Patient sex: M
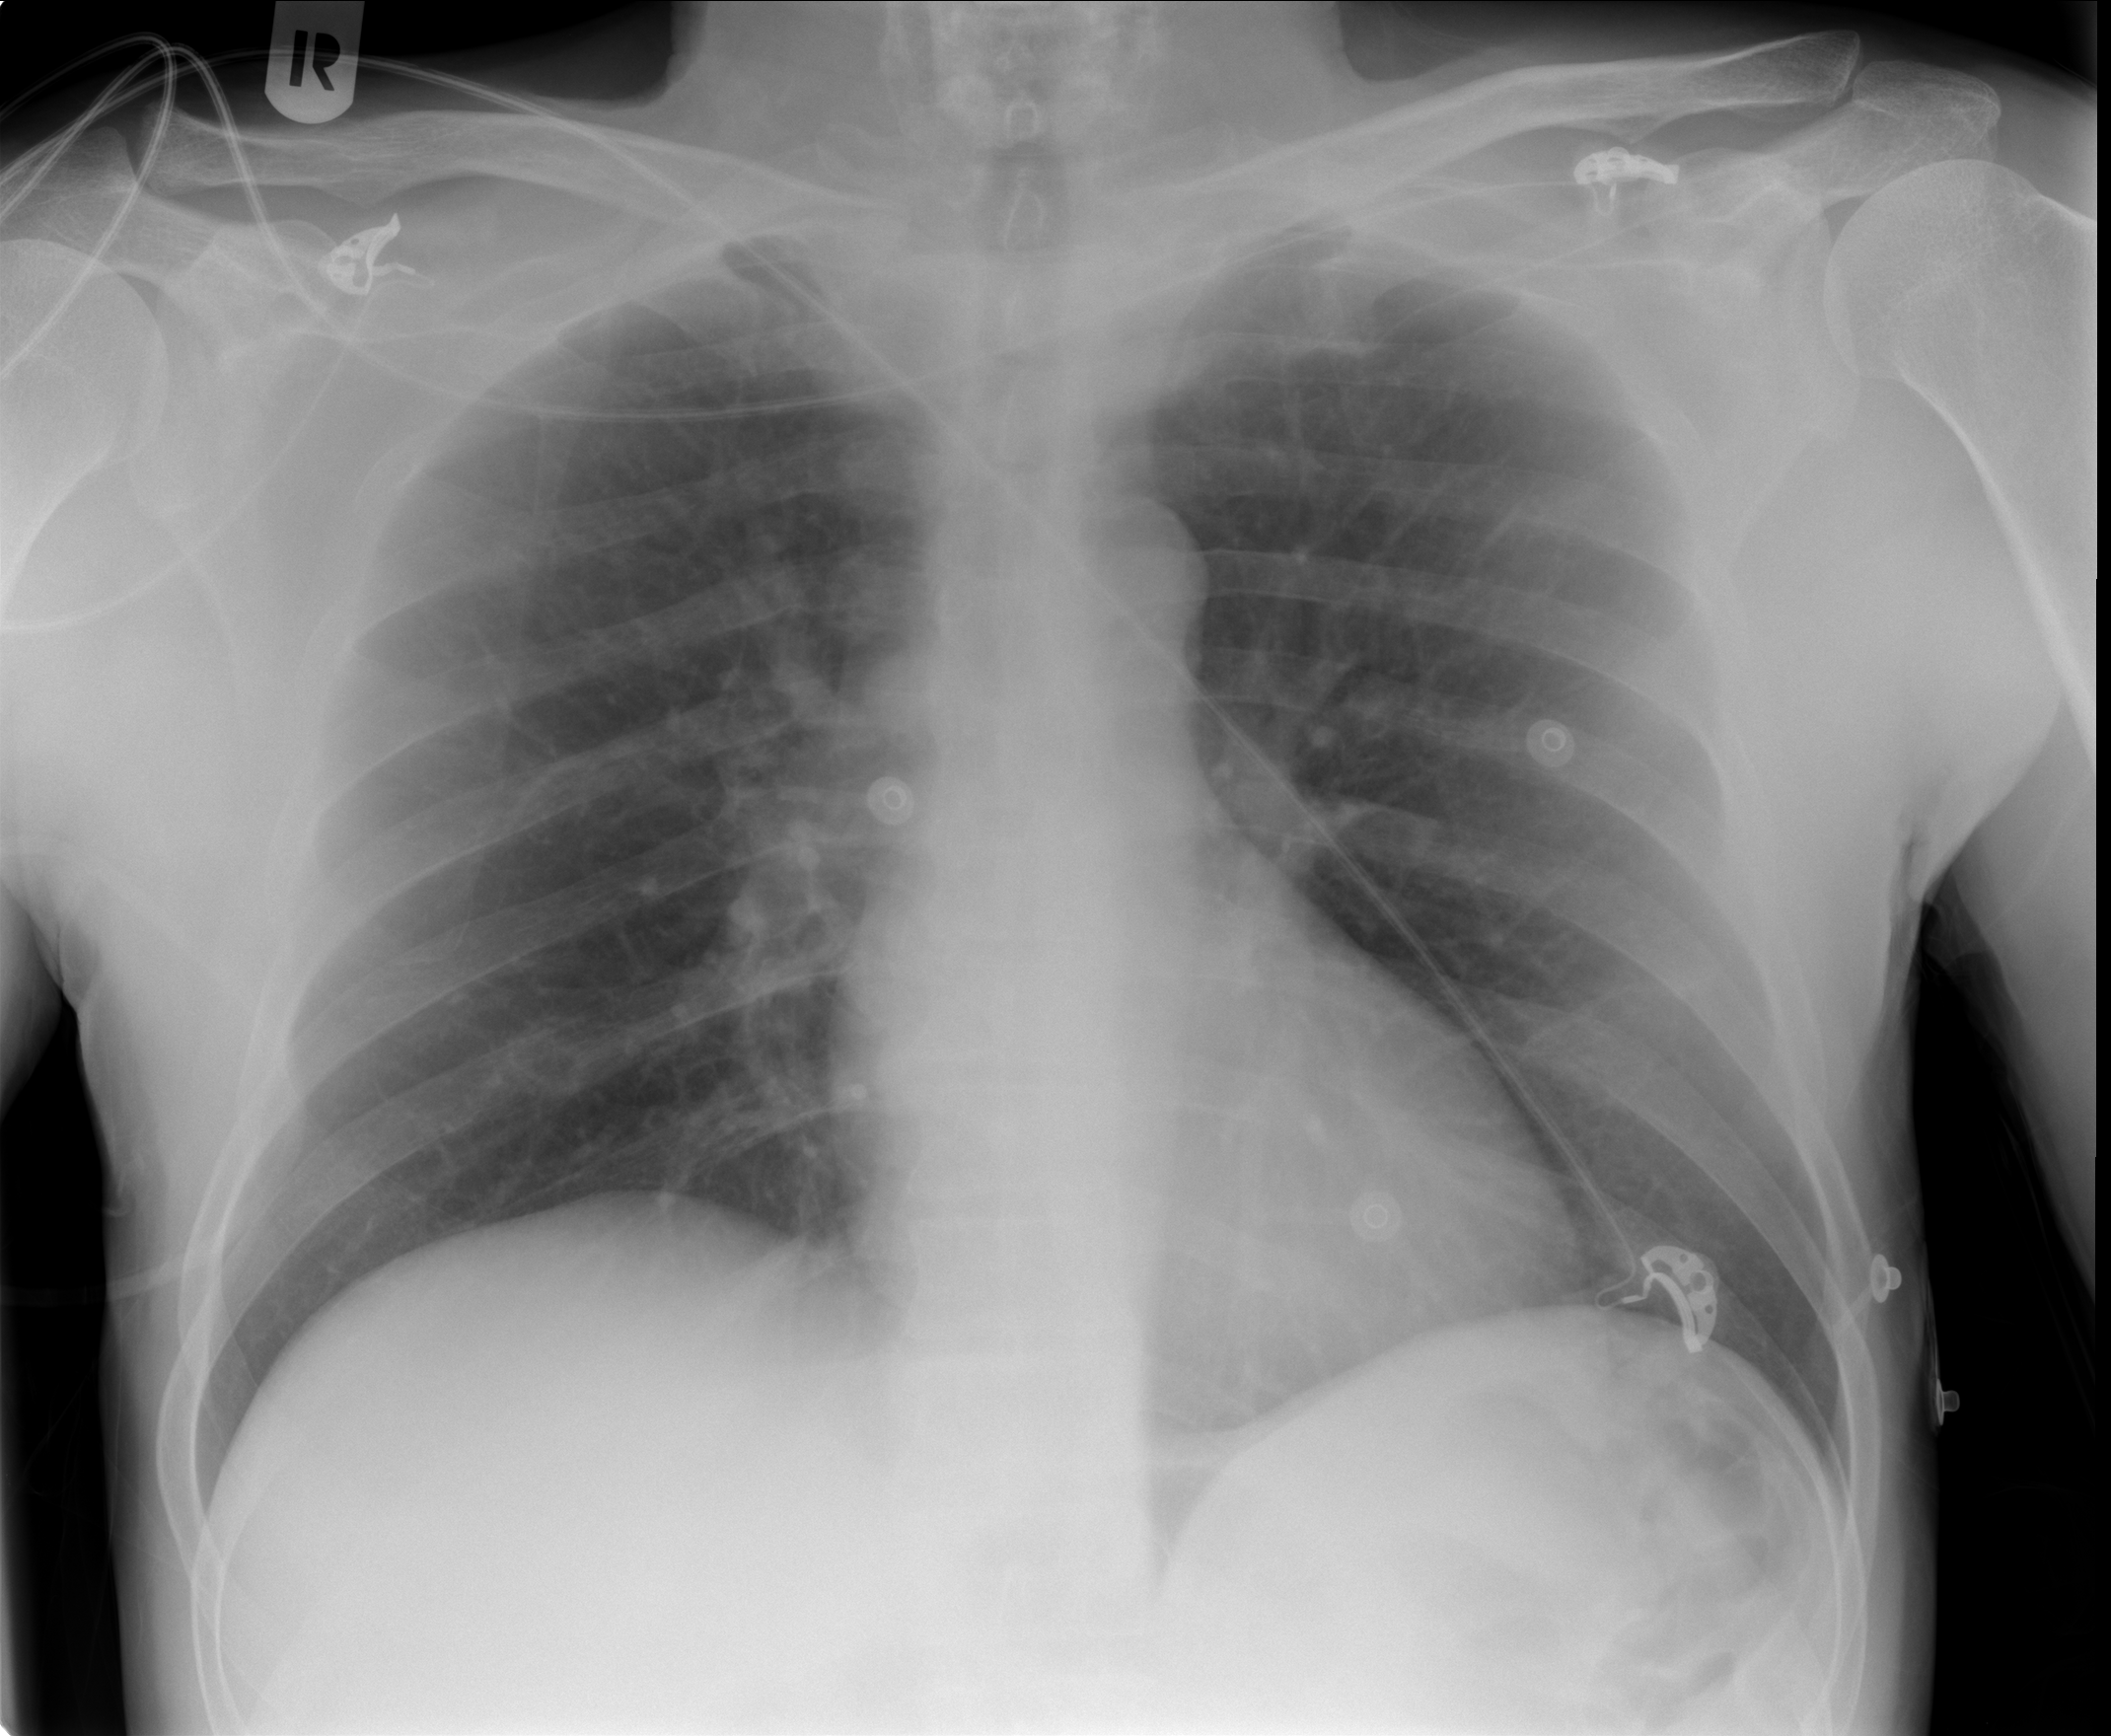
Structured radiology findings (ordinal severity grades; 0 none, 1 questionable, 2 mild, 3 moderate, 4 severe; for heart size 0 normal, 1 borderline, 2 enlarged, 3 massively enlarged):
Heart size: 0
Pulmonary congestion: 0
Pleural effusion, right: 0
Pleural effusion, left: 0
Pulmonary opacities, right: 0
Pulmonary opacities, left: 1
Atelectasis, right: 0
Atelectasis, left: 0